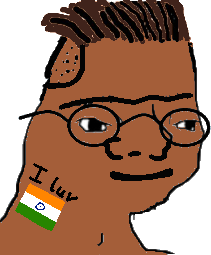
Label: 5_Zoomer